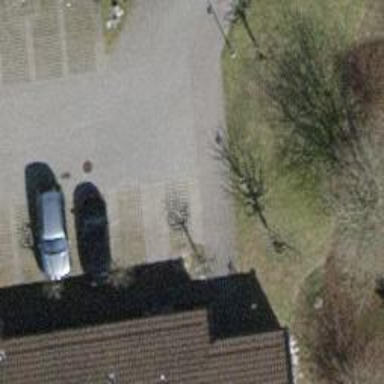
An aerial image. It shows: Parking aisle with paving stones surface.